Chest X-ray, PA view. Patient: 39 years old, sex F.
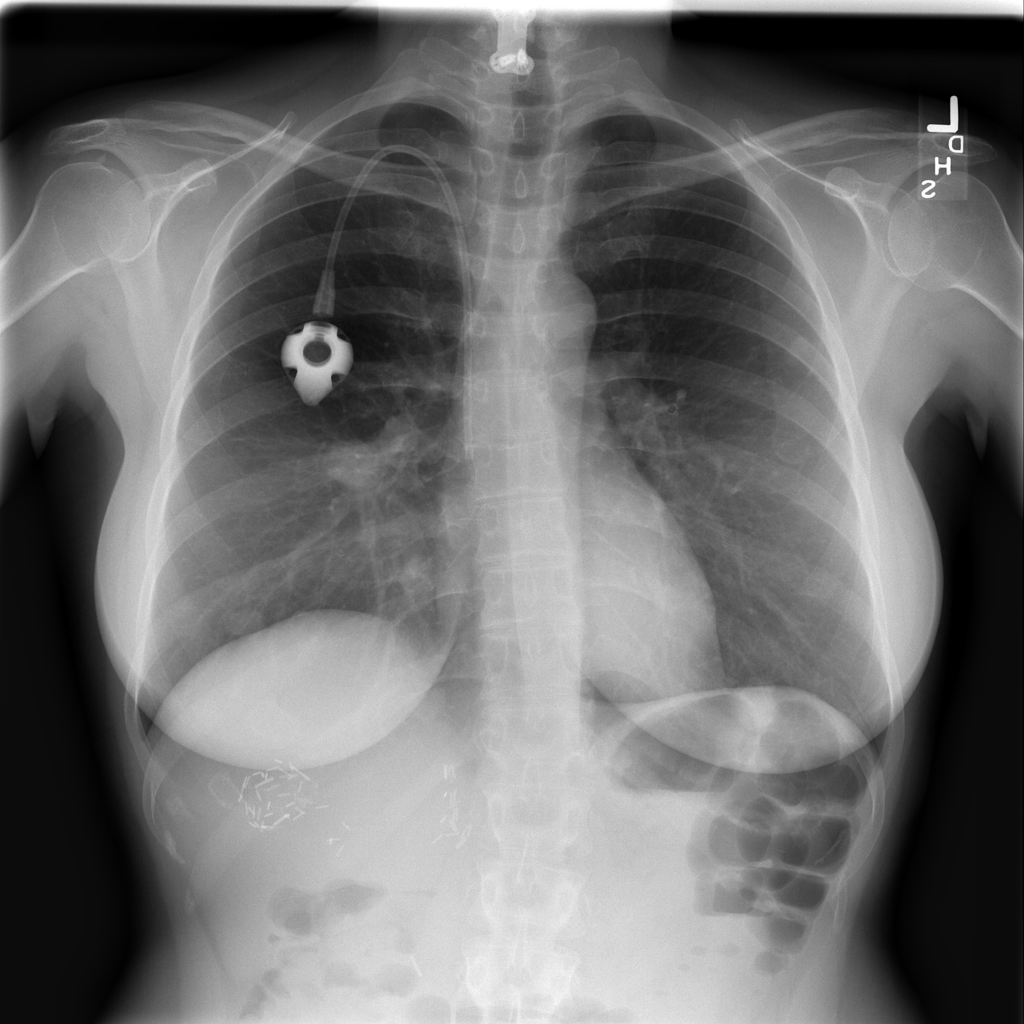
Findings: Mass